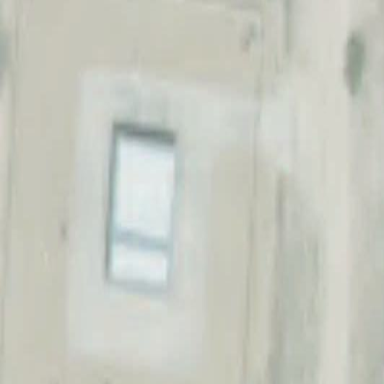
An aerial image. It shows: Gas substation for power distribution.